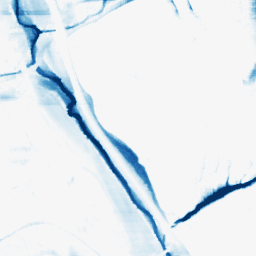
Category: morphological
Decomposition family: morphological_rect
Decomposition parameters: operation: closing
width: 50
height: 10
Upsampling method: sinc_blackman
Upsampling parameters: scale: 2
kernel_size: 16
Upsampling scale: 2